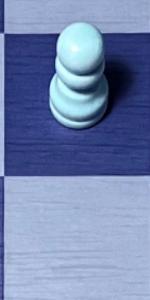
Label: Empty